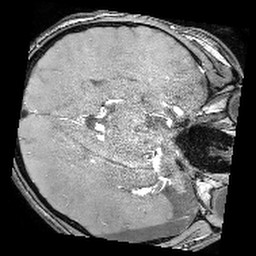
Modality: angio
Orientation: axial
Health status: ill
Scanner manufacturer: philips
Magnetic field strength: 3 T
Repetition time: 0.018 s
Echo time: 0.003454 s